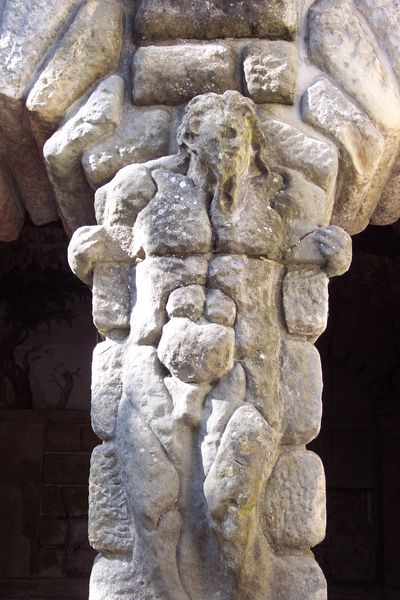
Titel: Schloss Fontainebleau unter Franz I.
Künstler: Gilles Le Breton
Standort: Fontainebleau, Schloss (EU - F)
Schlagwörter: hand, kopf, mann, pfeiler, säule, bart, mensch, stein, steine, tod, toter, figur, beine, column, bauch, plastik, fugen, gewölbe, atlant, kreuzigung, manierismus, man, rock, stone, stark, karyatide, ancient, teile, pillar, epiphanie, greece, romans, scuplture, gifant